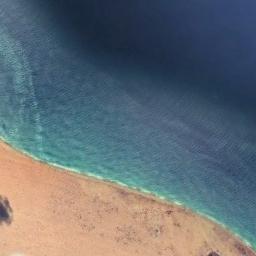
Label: beach